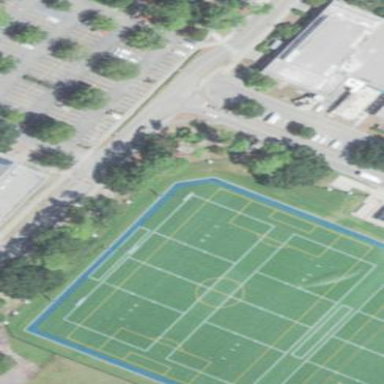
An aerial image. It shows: Artificial turf pitch for leisure land.